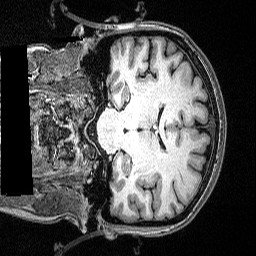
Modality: T1w
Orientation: coronal
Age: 42
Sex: female
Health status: healthy
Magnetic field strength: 3 T
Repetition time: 2.53 s
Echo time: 0.00331 s